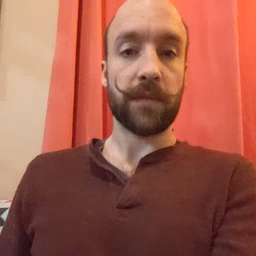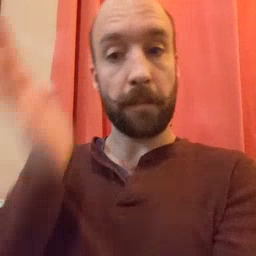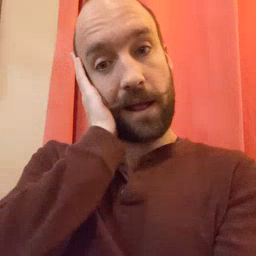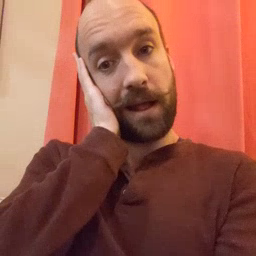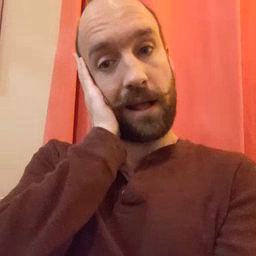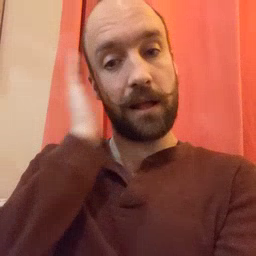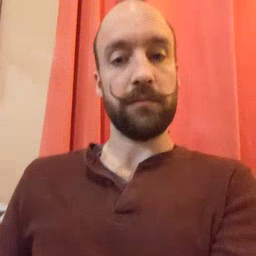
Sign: bed